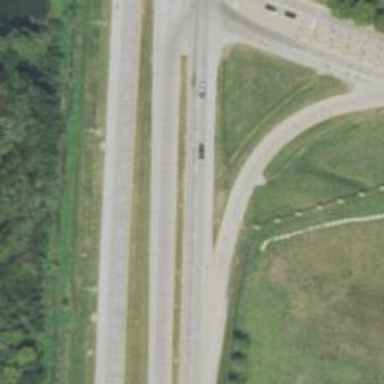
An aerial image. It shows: Primary highway.